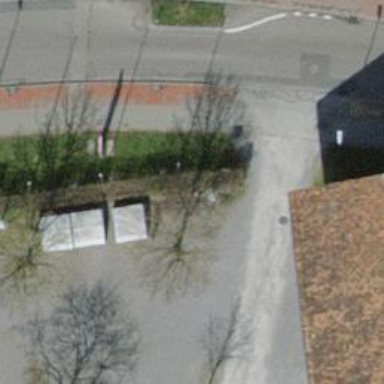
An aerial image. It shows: Bicycle parking area with wall loops.